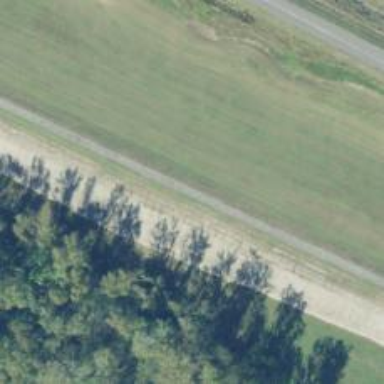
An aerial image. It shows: Path with asphalt surface next to dyke embankment.